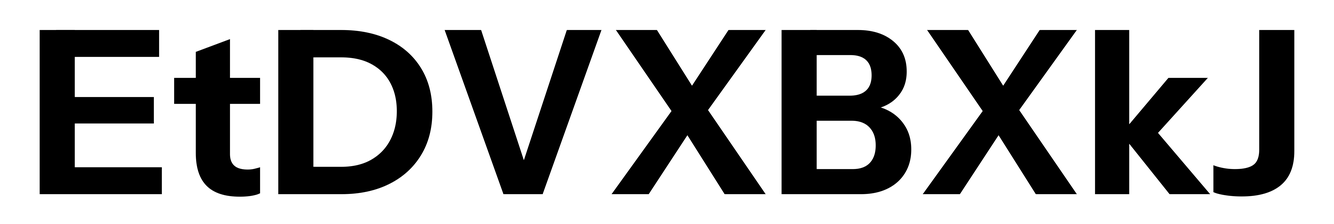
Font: InstrumentSans_Bold